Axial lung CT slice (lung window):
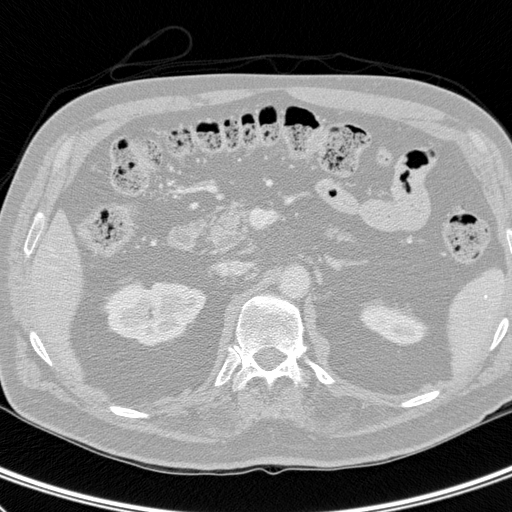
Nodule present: no